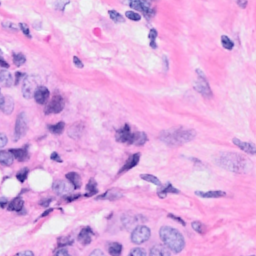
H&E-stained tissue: Breast